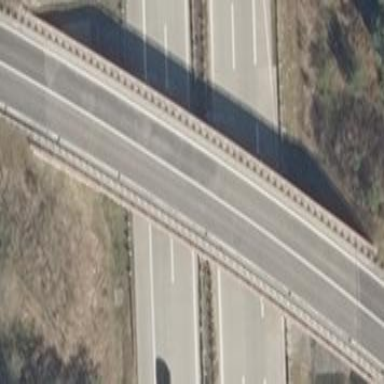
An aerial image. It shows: Bridge with beam structure.